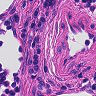
Metastatic tissue present: no